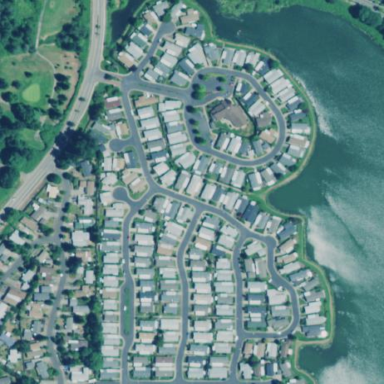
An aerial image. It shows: Gated community in residential neighborhood.